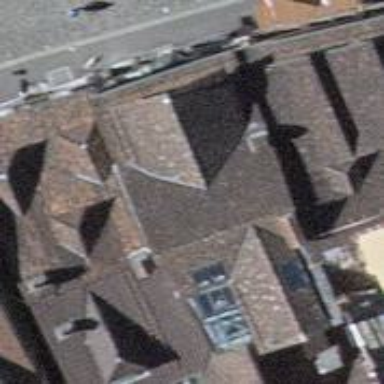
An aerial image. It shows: Gabled roof apartments building with brown roof tiles. The building has wheat-colored exterior.